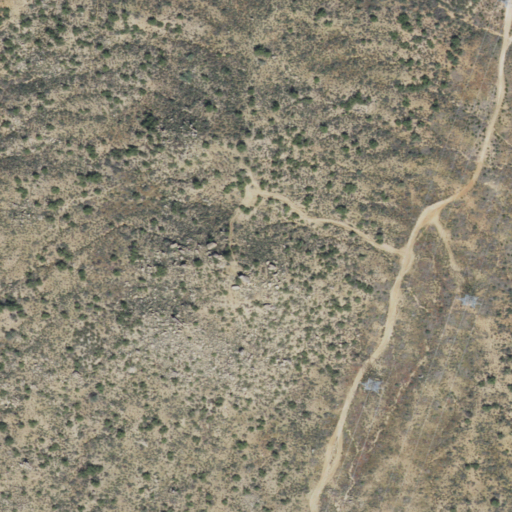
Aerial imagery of mountain in Arizona named Wildcat Hill containing only shrub